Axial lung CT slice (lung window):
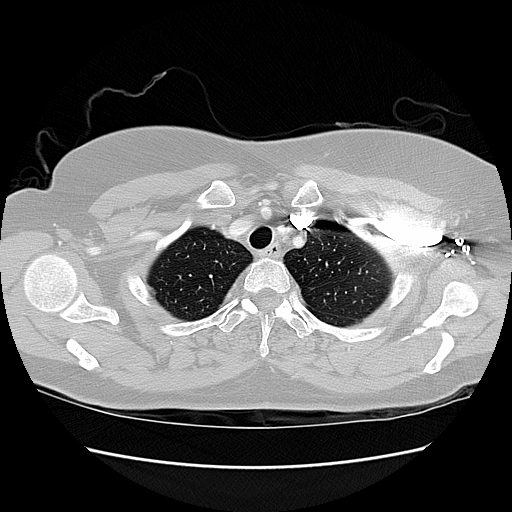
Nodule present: no